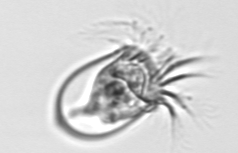
Label: Tintinnina